Aerial crown-view tile of a tropical tree (Barro Colorado Island, Panama), acquired 20241112:
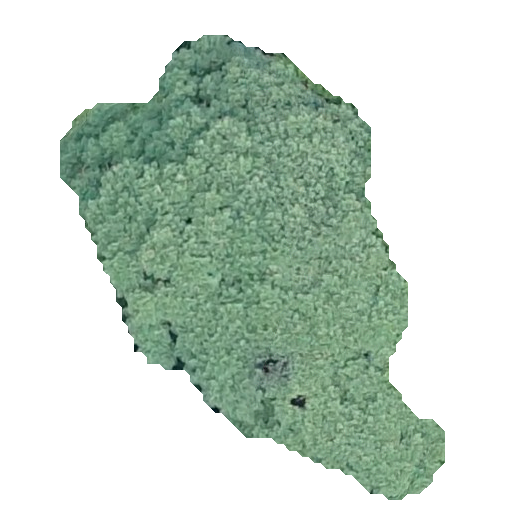
Species: Jacaranda copaia
GBIF accepted scientific name: Jacaranda copaia
Crown area: 161.491 m²